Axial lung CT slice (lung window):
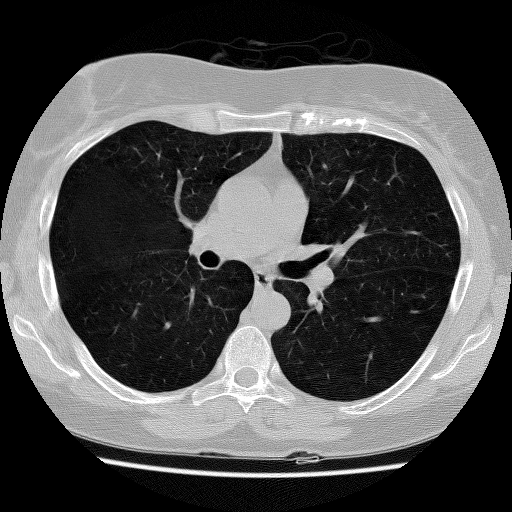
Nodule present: no